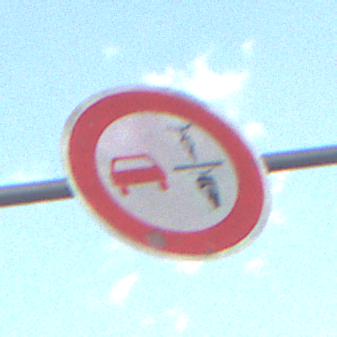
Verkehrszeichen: VerbotUeberholenEinspurigeFahrzeuge
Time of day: SunriseSunset
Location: Outdoor (Nature)
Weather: PartlyCloudy
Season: NotSpecified
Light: Natural